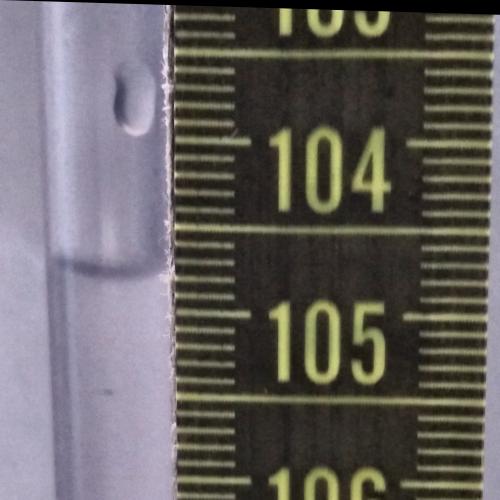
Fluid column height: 104.8 cm